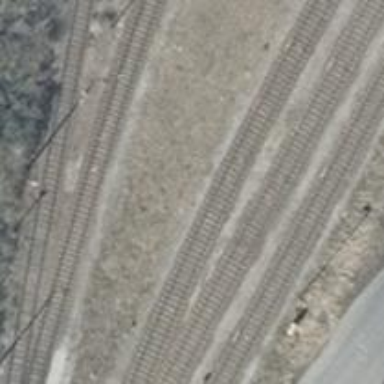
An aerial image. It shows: Railway yard in service.